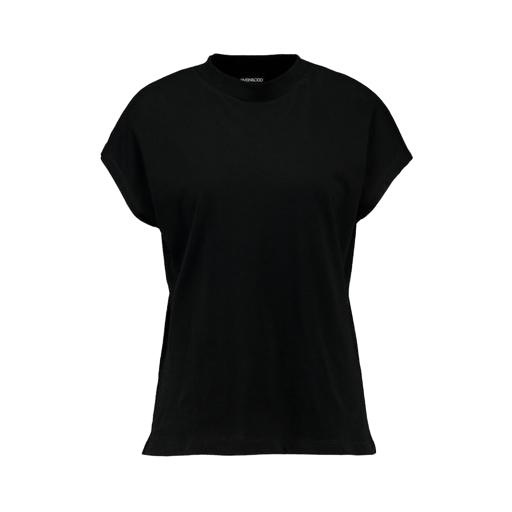
black cap-sleeve t-shirt, black women's rolled sleeve crew t-shirt, black t-shirt basique jersey, white background